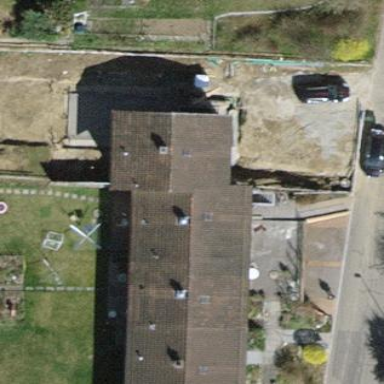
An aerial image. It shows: Building with tiled roof.